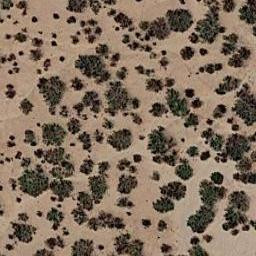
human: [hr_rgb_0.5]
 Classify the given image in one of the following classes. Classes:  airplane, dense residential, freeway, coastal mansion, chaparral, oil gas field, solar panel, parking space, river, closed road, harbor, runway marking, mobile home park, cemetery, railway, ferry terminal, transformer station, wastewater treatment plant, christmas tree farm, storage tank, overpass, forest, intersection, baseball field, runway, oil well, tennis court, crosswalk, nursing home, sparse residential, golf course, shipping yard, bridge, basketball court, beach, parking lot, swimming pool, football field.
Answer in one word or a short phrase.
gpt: chaparral